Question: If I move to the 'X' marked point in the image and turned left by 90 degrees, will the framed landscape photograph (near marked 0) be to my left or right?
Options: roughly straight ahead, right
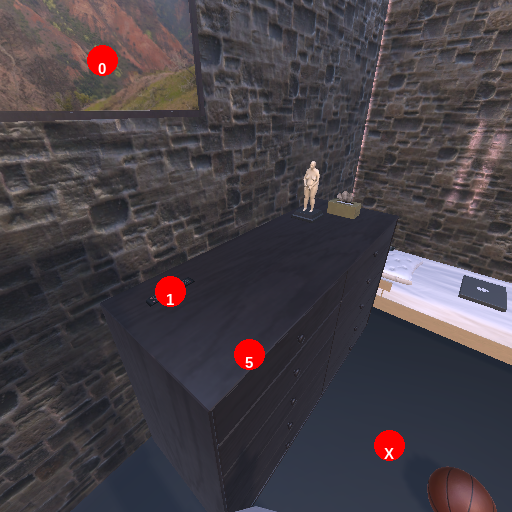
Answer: roughly straight ahead